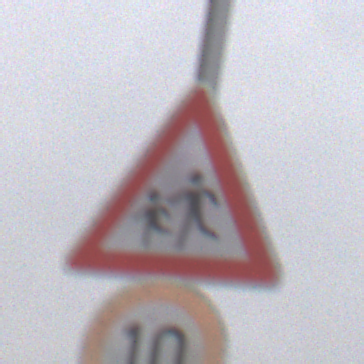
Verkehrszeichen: KinderRechts
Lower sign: Geschwindigkeit10
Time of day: Midday
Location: Outdoor (RoadRail)
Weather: Overcast
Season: NotSpecified
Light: Natural